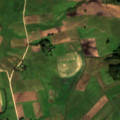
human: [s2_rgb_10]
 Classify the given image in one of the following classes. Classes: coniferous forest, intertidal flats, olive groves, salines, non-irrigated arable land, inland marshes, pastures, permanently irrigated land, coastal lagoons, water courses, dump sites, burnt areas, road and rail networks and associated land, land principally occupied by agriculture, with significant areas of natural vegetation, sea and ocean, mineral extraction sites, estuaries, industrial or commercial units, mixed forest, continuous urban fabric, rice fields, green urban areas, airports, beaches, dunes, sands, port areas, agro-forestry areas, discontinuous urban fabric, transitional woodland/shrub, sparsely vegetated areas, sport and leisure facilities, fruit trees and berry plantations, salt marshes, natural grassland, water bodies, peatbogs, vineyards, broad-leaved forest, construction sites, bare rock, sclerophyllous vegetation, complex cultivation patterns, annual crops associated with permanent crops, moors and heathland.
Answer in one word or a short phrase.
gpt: discontinuous urban fabric, non-irrigated arable land, pastures, complex cultivation patterns, land principally occupied by agriculture, with significant areas of natural vegetation